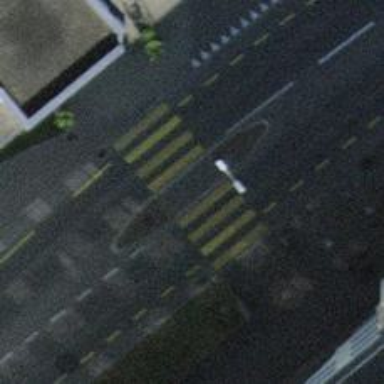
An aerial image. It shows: Marked crossing with zebra stripes on the road.